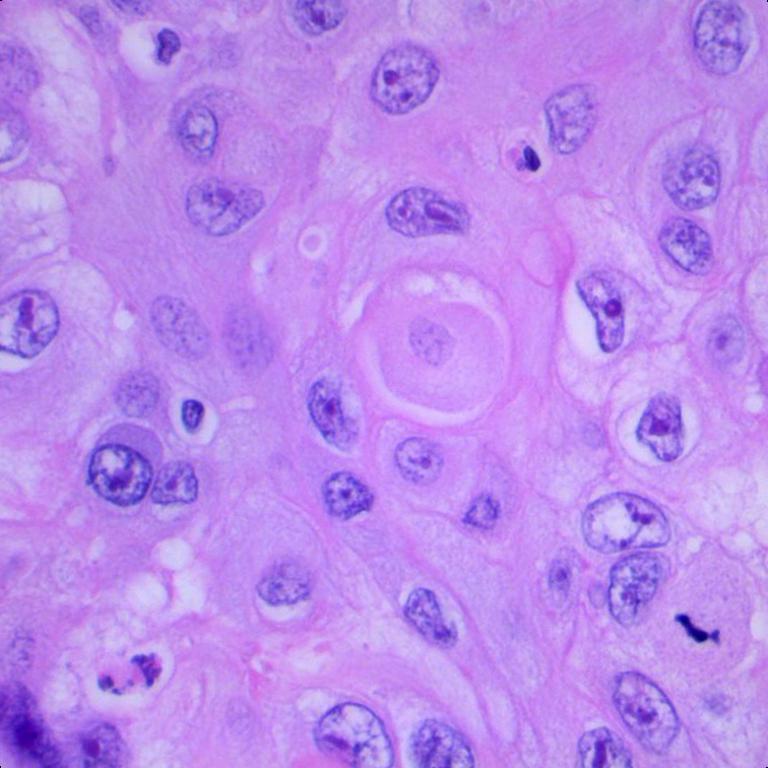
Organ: lung
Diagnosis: squamous carcinomas